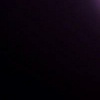
Label: space